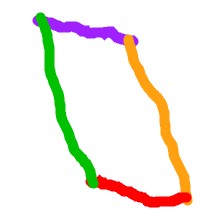
Shape: parallelogram